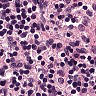
Metastatic tissue present: no